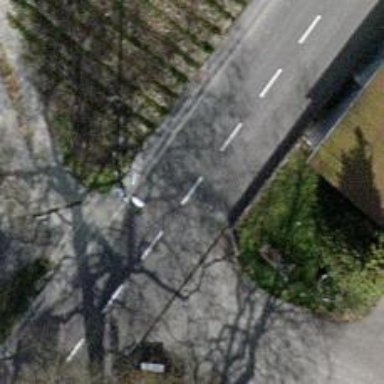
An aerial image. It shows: Bus stop with stop position for public transport.